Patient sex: F
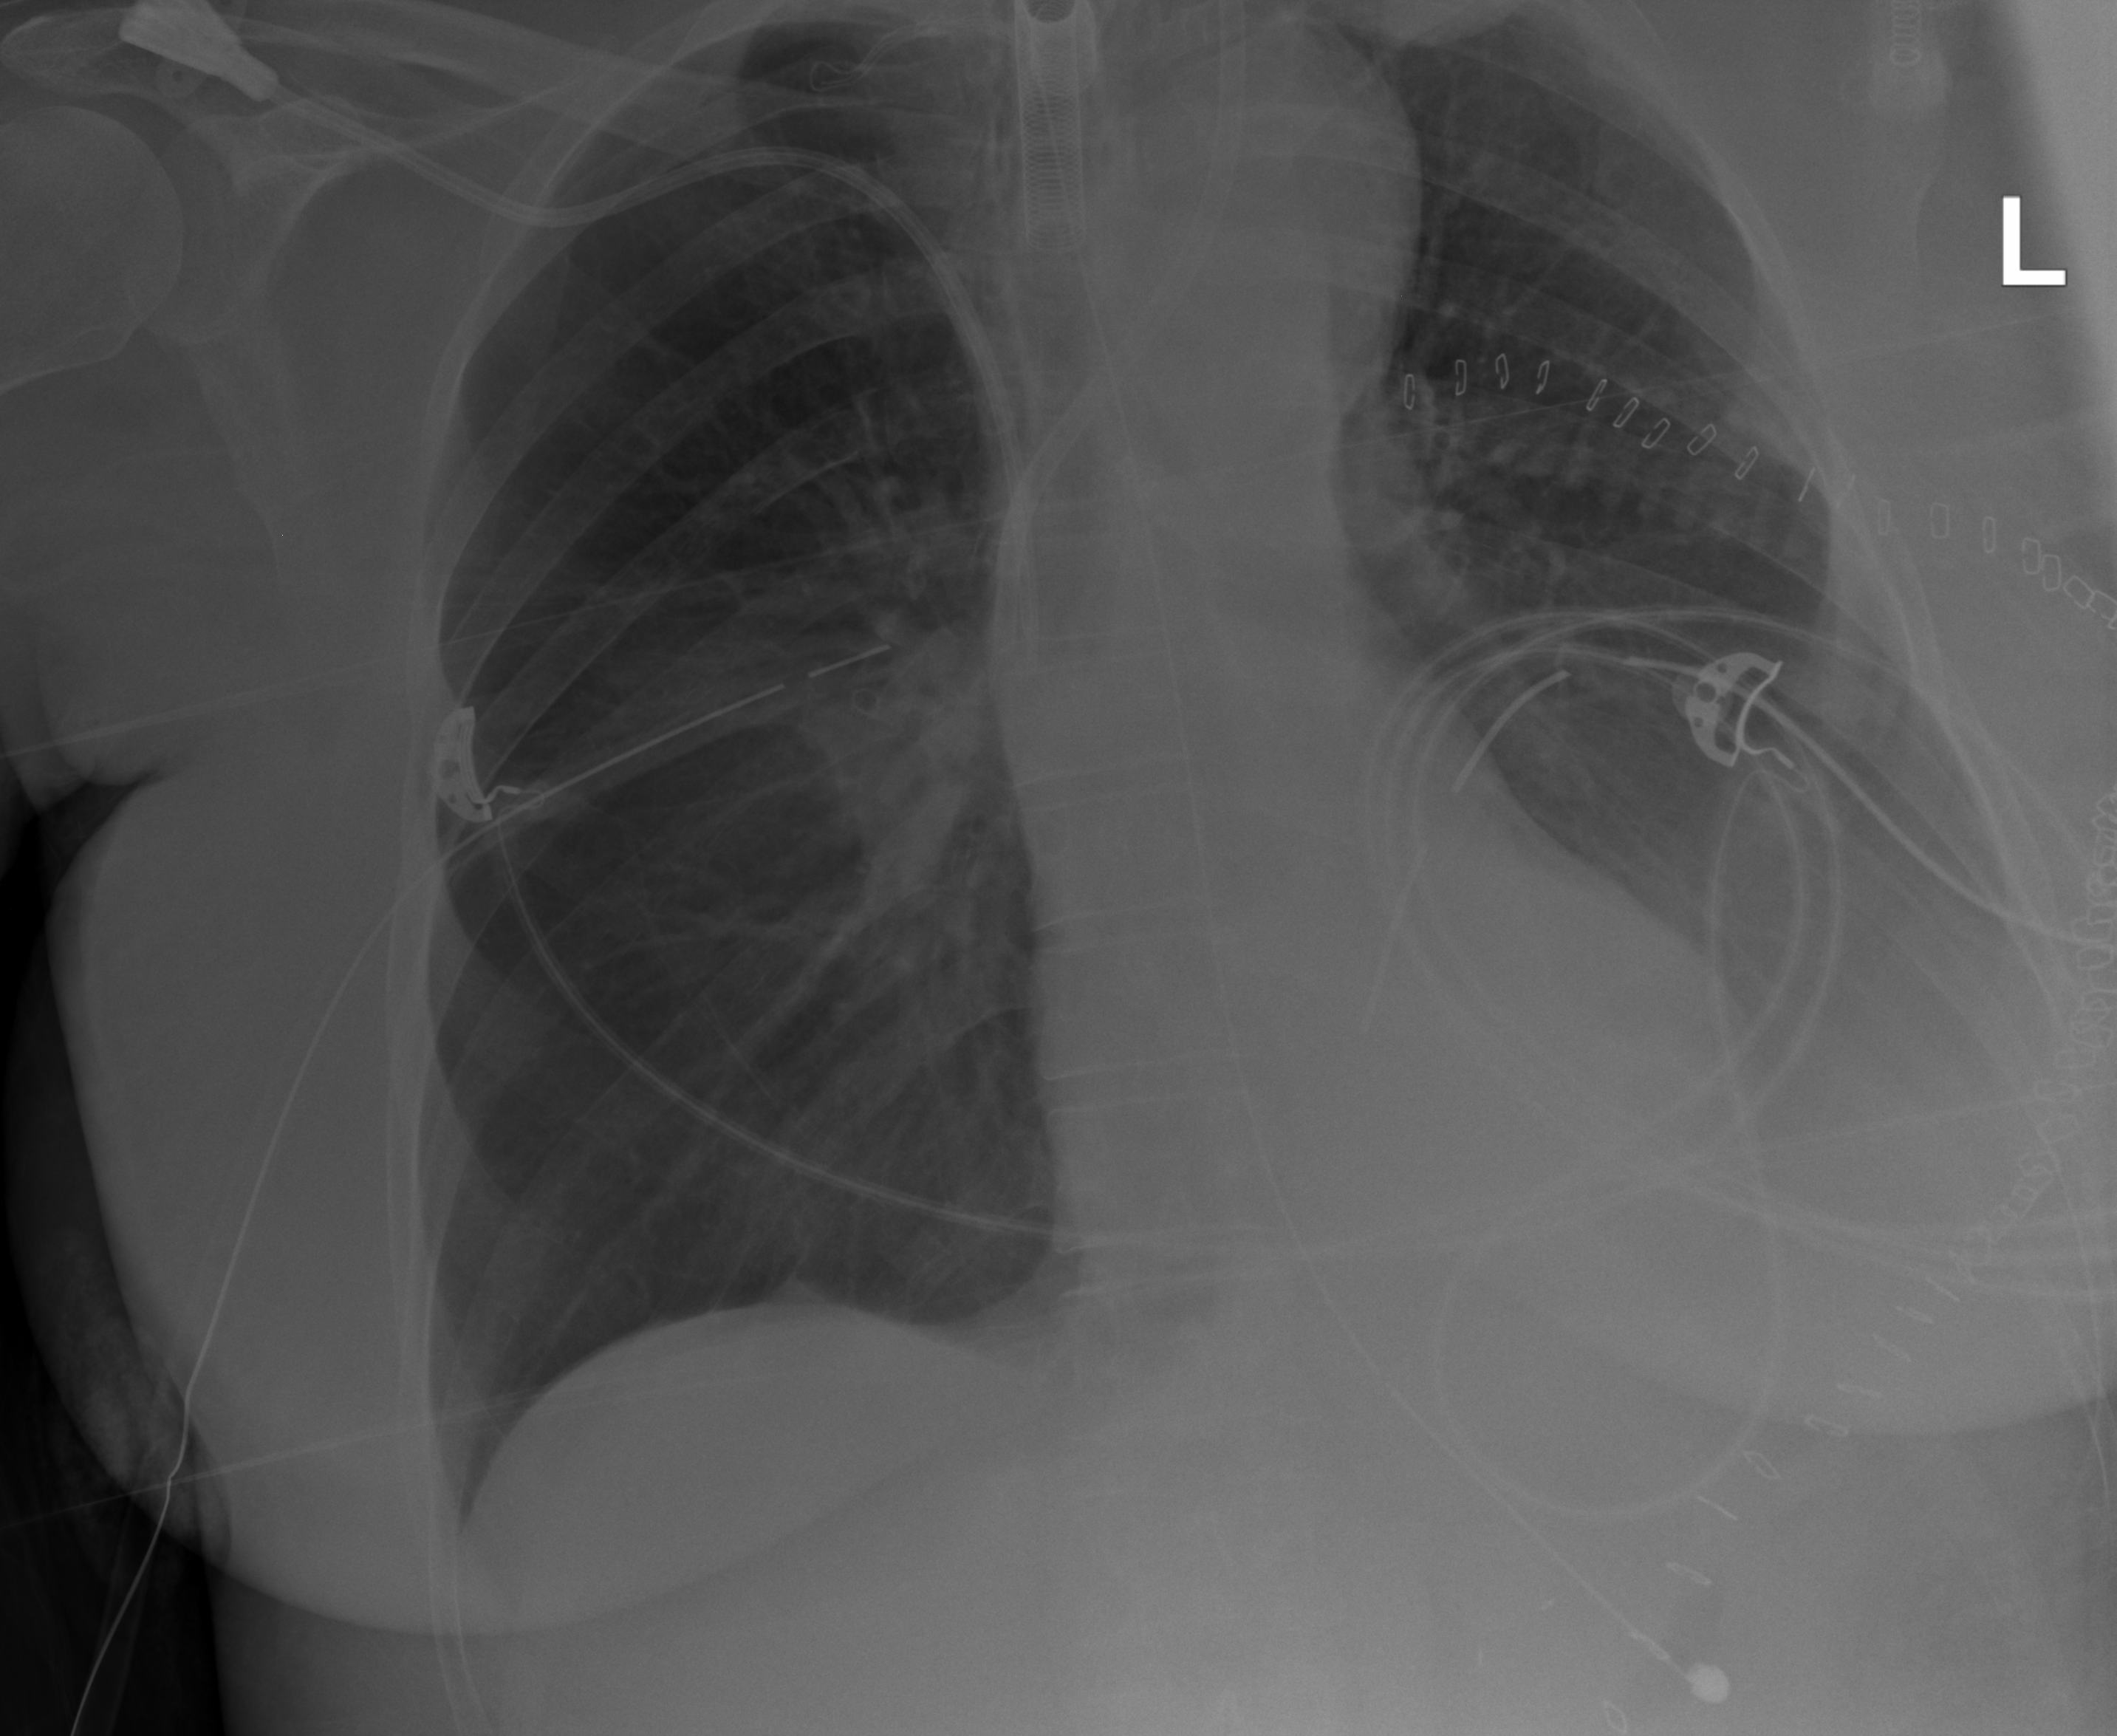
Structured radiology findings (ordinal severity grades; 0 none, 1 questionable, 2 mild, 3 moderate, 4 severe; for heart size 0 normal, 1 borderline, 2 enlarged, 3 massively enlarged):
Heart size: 0
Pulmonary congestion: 0
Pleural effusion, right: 0
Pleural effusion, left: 3
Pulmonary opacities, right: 0
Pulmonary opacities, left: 0
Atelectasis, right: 0
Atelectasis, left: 2